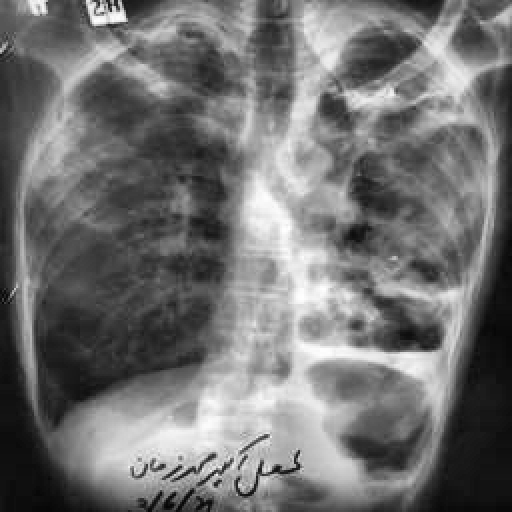
Finding: TUBERCULOSIS